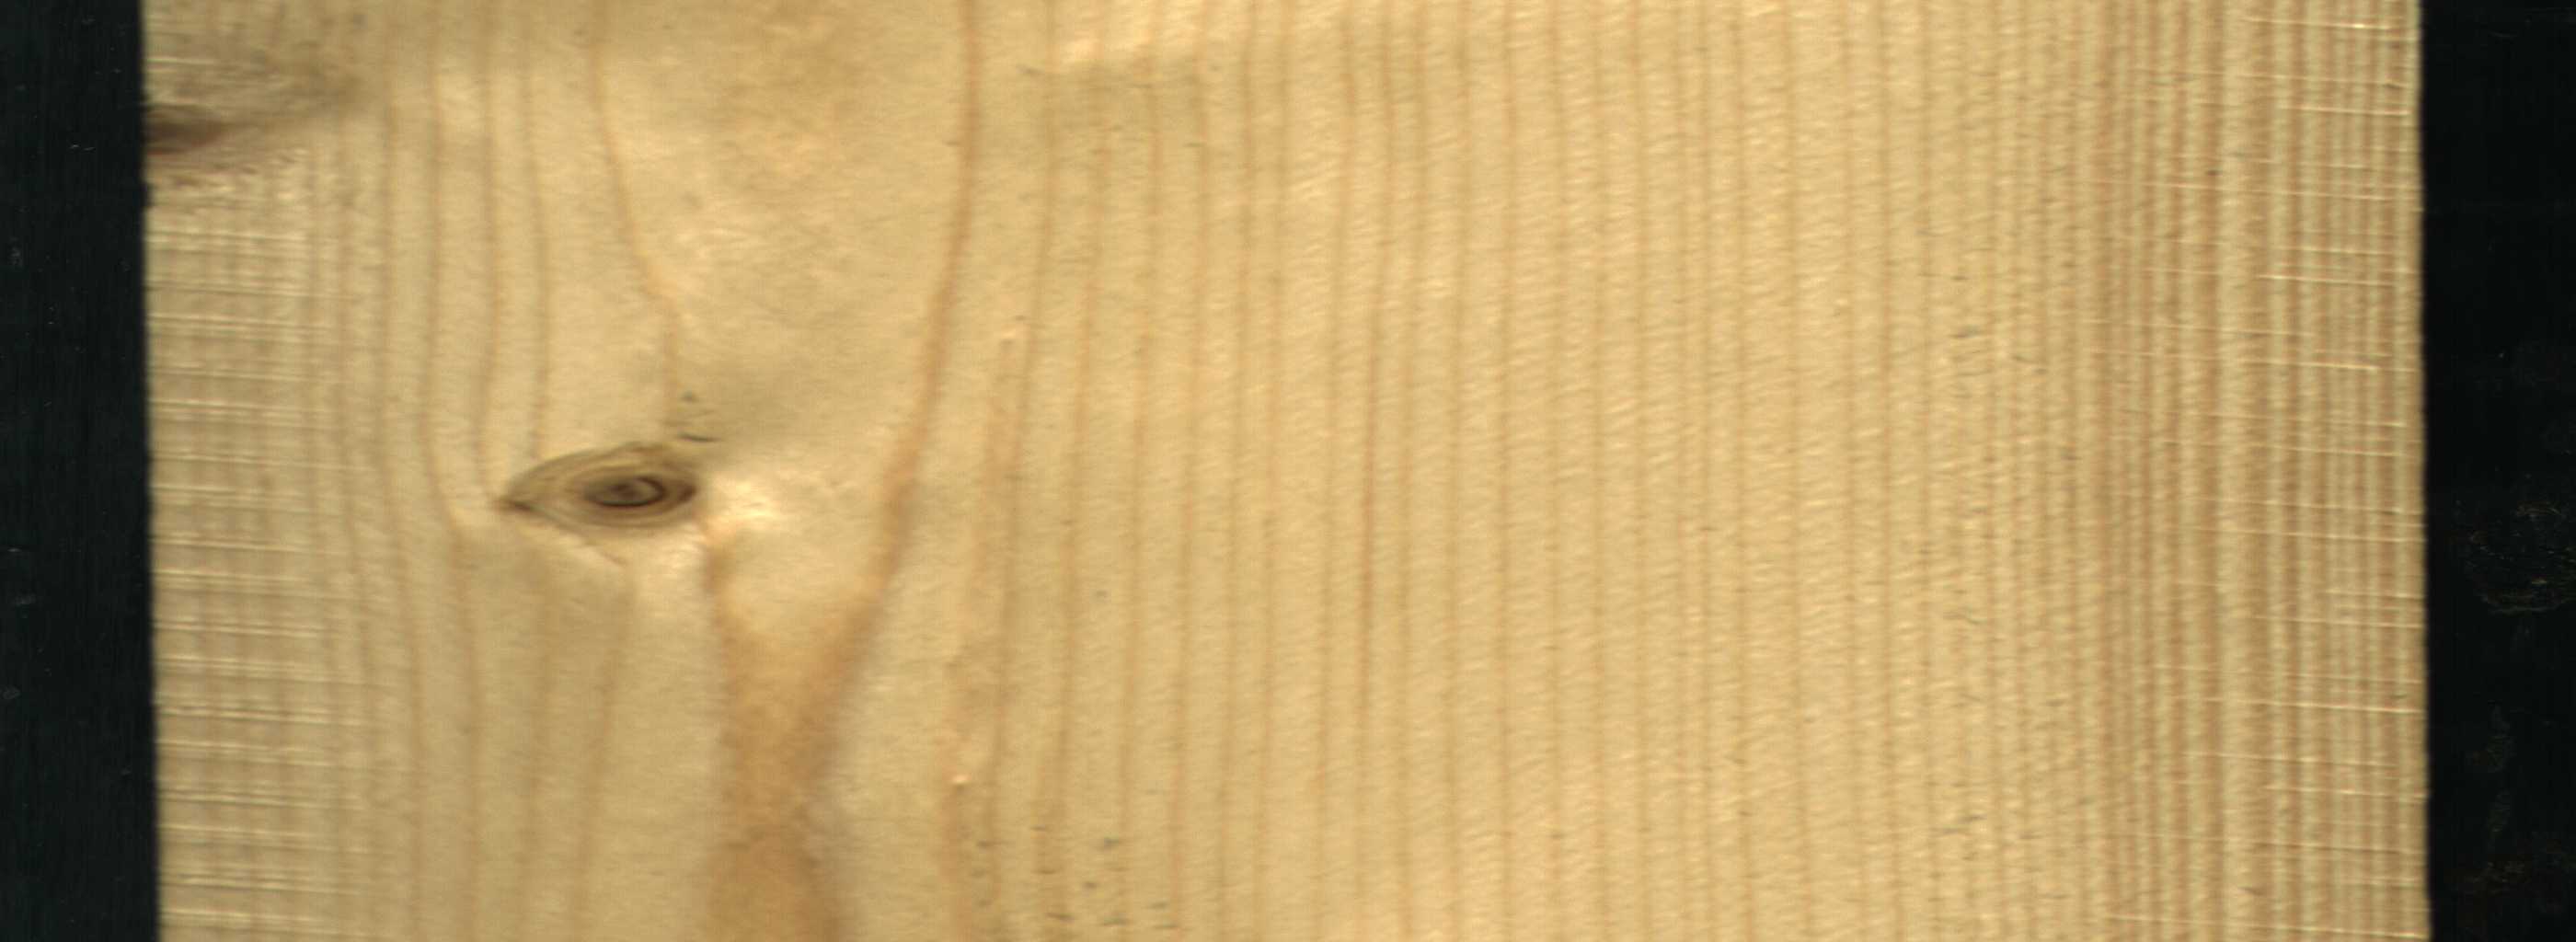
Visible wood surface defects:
Live_Knot
Live_Knot